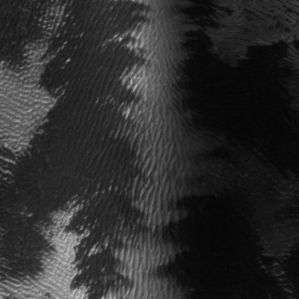
Label: frost